Question: In my DataGridView, there's a small tick mark which helps the user visualize which row they're in but there doesn't seem to be the same kind of tick mark for the current column that they're in.

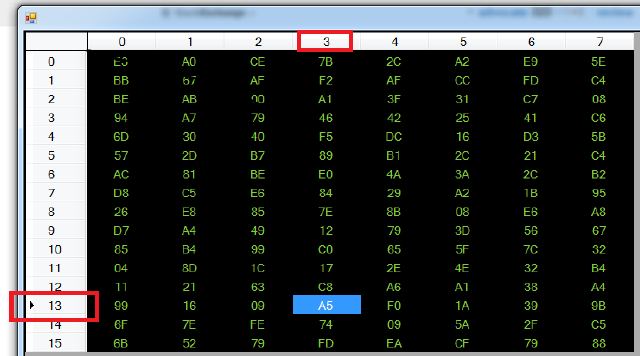
Answer: If you want an actual tic mark, you will either need to do some custom drawing, or manipulate the sorting tic mark. I don;t recommend the latter, because it is by now a convention that the little arrow in a column header means "sort."
You can, however, play with the formatting of the header cell. In this (semi-crude, but effective) example, a change the text in the header cell to bold to indicate the column in which the currently selected cell resides. When the user changes cells, either by tabbing or by simply clicking into a new cell, the correct column header text changes to bold.

Obviously, there are some other properties to mess with, although you may have to fiddle about for a while trying to find the proper ways to use the style property. I used the bold text because it was an easy demo (it is probably how I would approach it in a project, as well however).
Basically, it all comes down to the DataGridViewColumn.HeaderCell.Style property.
In the following, I inherit from the DataGridview class, and then use some event handling to manipulate the header cell during the CellEnter event sourced by the control:
'''
class dgvControl : DataGridView
{
// Keep track of the most recently selected column:
private DataGridViewColumn _currentColumn;
public dgvControl() : base()
{
// Add a handler for the cell enter event:
this.CellEnter += new DataGridViewCellEventHandler(dgvControl_CellEnter);
// When the Control is initialized, instantiate the placeholder
// variable as a new object:
_currentColumn = new DataGridViewColumn();
// In case there are no columns added (for the designer):
if (this.Columns.Count > 0)
{
this.OnColumnFocus(0);
}
}
void dgvControl_CellEnter(object sender, DataGridViewCellEventArgs e)
{
this.OnColumnFocus(e.ColumnIndex);
}
void OnColumnFocus(int ColumnIndex)
{
// If the new cell is in the same column, do nothing:
if (ColumnIndex != _currentColumn.Index)
{
// Set up a custom font to represent the current column:
Font selectedFont = new Font(this.Font, FontStyle.Bold);
// Grab a reference to the current column:
var newColumn = this.Columns[ColumnIndex];
// Change the font to indicate status:
newColumn.HeaderCell.Style.Font = selectedFont;
// Set the font of the previous column back to normal:
_currentColumn.HeaderCell.Style.Font = this.Font;
// Set the current column placeholder to refer to the new column:
_currentColumn = newColumn;
}
}
}
'''
UPDATE:
If you want to take more control, and mess with the header cell back color or other style properties other than the font, you will need to set the EnableHeadersVisualStyles property to false. The code below has been modified such that the background color of the header can be manipulated. The price for the increased flexibility is that you no longer get the somewhat slicker visual appearance of the headers (they flatten out, and no longer have the slight gradient).
You can be really ambitious and override the OnPaint method to do your own draing, but that seems a bit extreme. Try this code, see if the appearance of the headers is simply inbearable. Anyway, it's a start!
'''
class dgvControl : DataGridView
{
// Keep track of the most recently selected column:
private DataGridViewColumn _currentColumn;
public dgvControl() : base()
{
this.EnableHeadersVisualStyles = false;
// Add a handler for the cell enter event:
this.CellEnter += new DataGridViewCellEventHandler(dgvControl_CellEnter);
// When the Control is initialized, instantiate the placeholder
// variable as a new object:
_currentColumn = new DataGridViewColumn();
// In case there are no columns added (for the designer):
if (this.Columns.Count > 0)
{
this.OnColumnFocus(0);
}
}
void dgvControl_CellEnter(object sender, DataGridViewCellEventArgs e)
{
this.OnColumnFocus(e.ColumnIndex);
}
void OnColumnFocus(int ColumnIndex)
{
// If the new cell is in the same column, do nothing:
if (ColumnIndex != _currentColumn.Index)
{
// Set up a custom font to represent the current column:
Font selectedFont = new Font(this.Font, FontStyle.Bold);
// Grab a reference to the current column:
var newColumn = this.Columns[ColumnIndex];
// Change the font to indicate status:
newColumn.HeaderCell.Style.Font = selectedFont;
// Change the color to a slightly darker shade of gray:
newColumn.HeaderCell.Style.BackColor = Color.LightGray;
// Set the font of the previous column back to normal:
_currentColumn.HeaderCell.Style.Font = this.Font;
// Change the color of the previous column back to the default:
_currentColumn.HeaderCell.Style.BackColor = Color.Empty;
// Set the current column placeholder to refer to the new column:
_currentColumn = newColumn;
}
}
}
'''